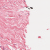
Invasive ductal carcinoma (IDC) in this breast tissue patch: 0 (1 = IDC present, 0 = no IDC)